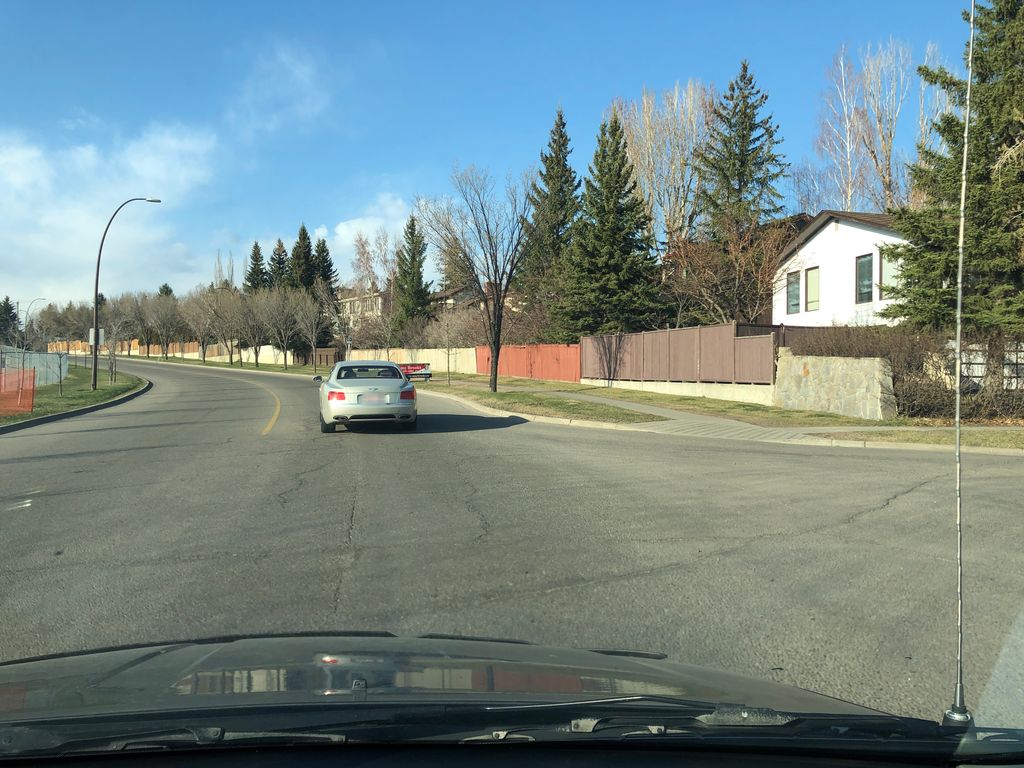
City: calgary